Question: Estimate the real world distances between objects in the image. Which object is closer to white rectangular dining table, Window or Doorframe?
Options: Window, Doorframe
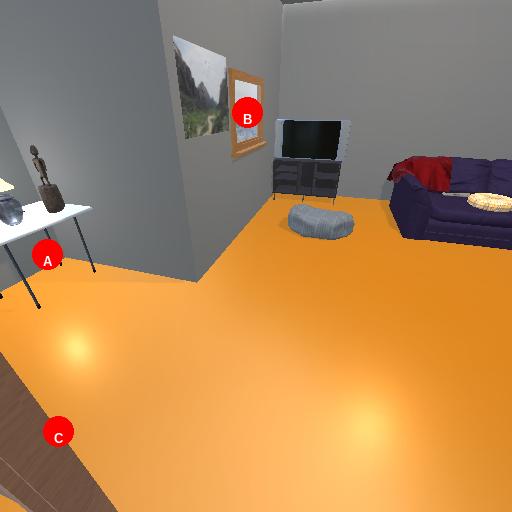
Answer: Window